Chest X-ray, PA view. Patient: 15 years old, sex F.
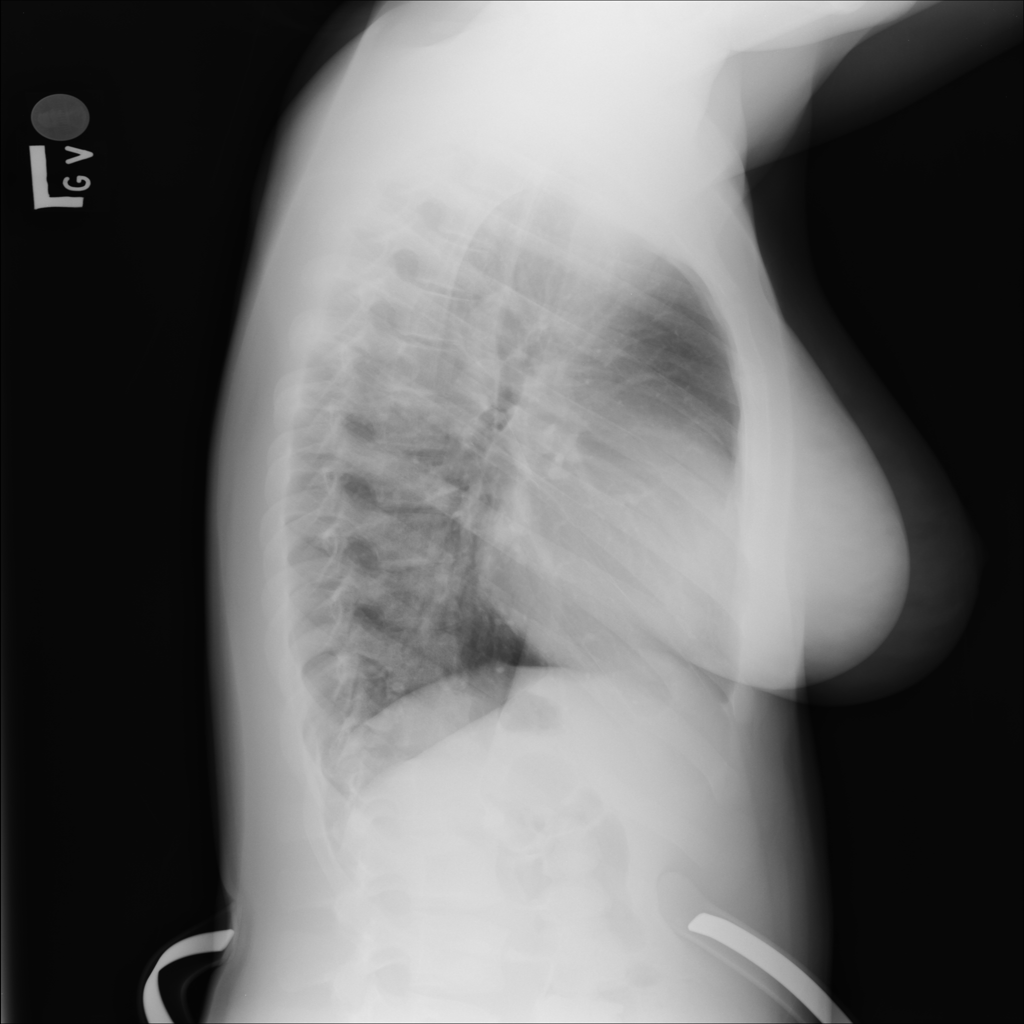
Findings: No Finding